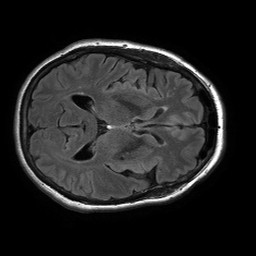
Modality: FLAIR
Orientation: axial
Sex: female
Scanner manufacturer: philips
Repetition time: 11 s
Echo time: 0.125 s